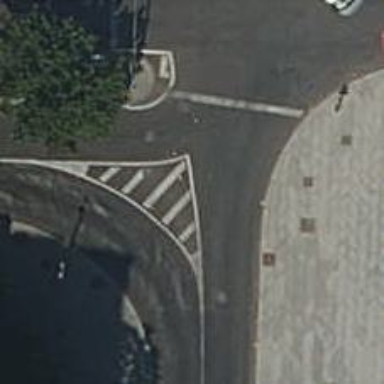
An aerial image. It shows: Road with traffic signals.